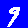
Digit: 9